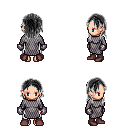
a pixel art fantasy rpg character, female body template, human, light skin, chain mail, white pants, gray long hairstyle, metal gloves, maroon shoes, four views (front, back, left, right), 2x2 character sprite sheet, small pixel art, hard edges, no anti-aliasing